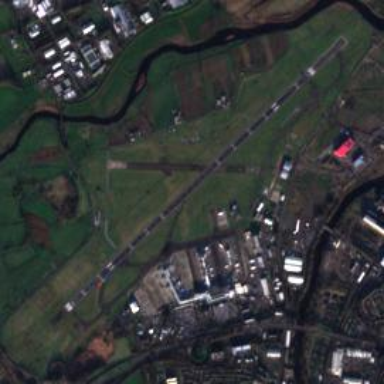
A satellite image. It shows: International public aerodrome (airport).